Brain MRI, t1w sequence, axial 2D slice.
Patient: age 34, sex F, weight 95 kg, height 1.95 m
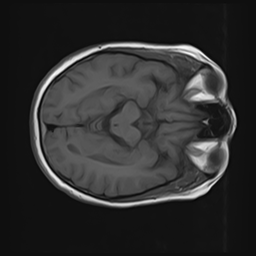